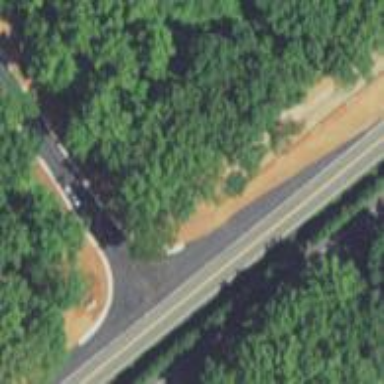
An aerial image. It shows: Asphalt path with excellent trail visibility.